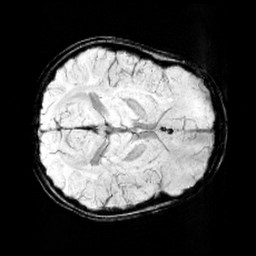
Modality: minIP
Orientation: axial
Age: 11
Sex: female
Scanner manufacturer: siemens
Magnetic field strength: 3 T
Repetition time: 0.027 s
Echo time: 0.02 s